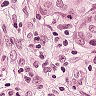
Metastatic tissue present: yes